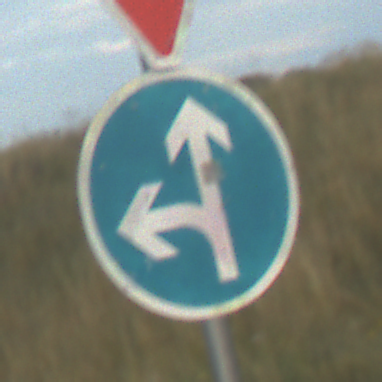
Verkehrszeichen: VorgeschriebeneFahrtrichtungGeradeausOderLinks
Zusatzzeichen oben: VorfahrtGewaehren
Umgebung: Outdoor, RoadRail
Tageszeit: SunriseSunset
Wetter: PartlyCloudy
Licht: Natural
Jahreszeit: NotSpecified
Kontrast: MediumContrast